Current action and preconditions to check: trajectory_clear

Your task: For each precondition in the list above, predict whether it will hold at this action.

Consider the current scene as observed from the mobile robot's camera, and analyze the predicted future states of all dynamic agents (e.g., people, animals, vehicles, or any moving entities) within the NEXT SECOND.

IMPORTANT: Only answer "very likely" if you are absolutely certain—based on strong, clear evidence—that a dynamic agent will violate the precondition in the predicted future state. Do NOT answer "very likely" for unlikely, ambiguous, or low-probability risks.

Ask yourself for each precondition: Is there a high probability, with clear and convincing evidence, that the predicted future states of any dynamic agent will interfere with the predicted future state of the currently executing action within the NEXT SECOND, causing that precondition to fail?

Assess the risk level based on these predictions. Use "likely" or "very likely" if motions create a clear risk of interference.

Use "neutral" or "improbable" if agents are nearby but their predicted paths are clearly diverging or non-conflicting.

Failure Risk Categories: "very improbable", "improbable", "neutral", "likely", "very likely"

Answer Format: Output ONLY the probability_of_failure value from these categories: "very improbable", "improbable", "neutral", "likely", "very likely"

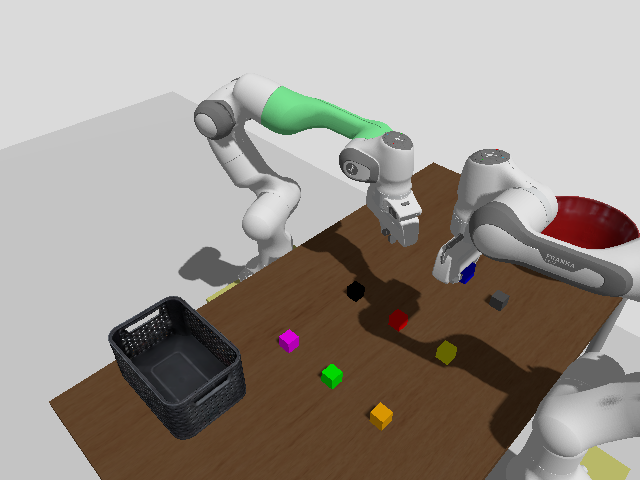

Answer: improbable